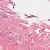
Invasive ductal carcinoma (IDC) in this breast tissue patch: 0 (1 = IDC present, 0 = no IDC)